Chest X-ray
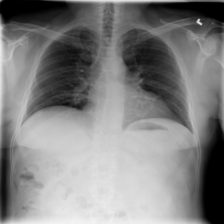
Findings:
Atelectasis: negative
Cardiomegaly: negative
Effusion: negative
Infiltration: negative
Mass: negative
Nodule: negative
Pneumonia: negative
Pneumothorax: negative
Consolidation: negative
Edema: negative
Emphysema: negative
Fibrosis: negative
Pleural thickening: negative
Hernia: negative